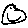
Label: smiley face